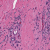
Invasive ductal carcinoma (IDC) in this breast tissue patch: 0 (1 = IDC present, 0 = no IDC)